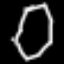
Label: octagon